Chest X-ray:
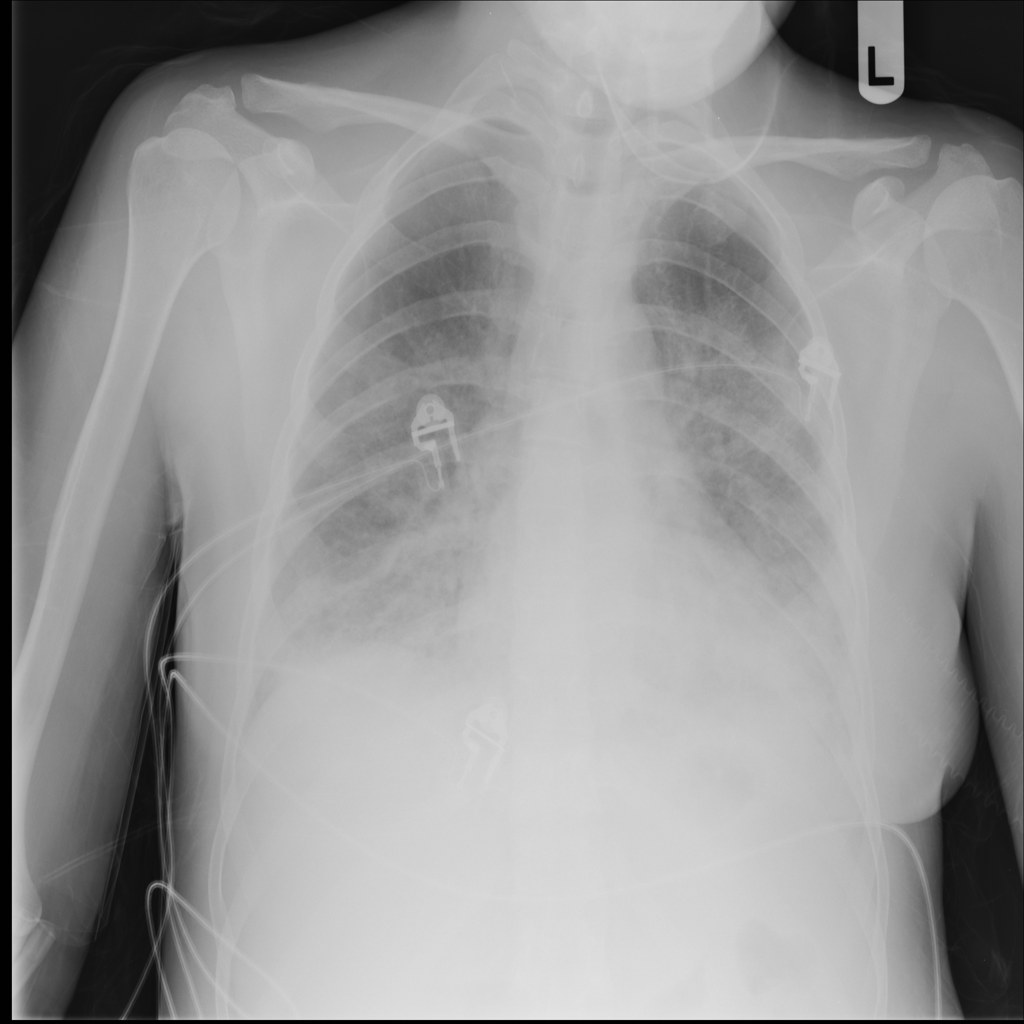
Findings: Consolidation, Effusion
No abnormal finding: no